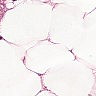
Metastatic tissue present: yes